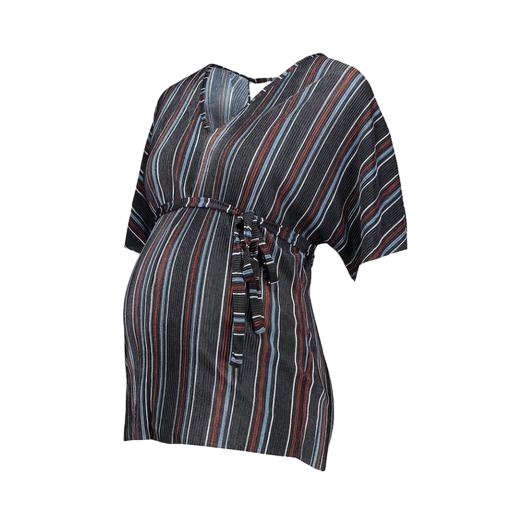
blue stripe maternity top, multicolor maternity slouch pocket blouse, black maternity red, white background